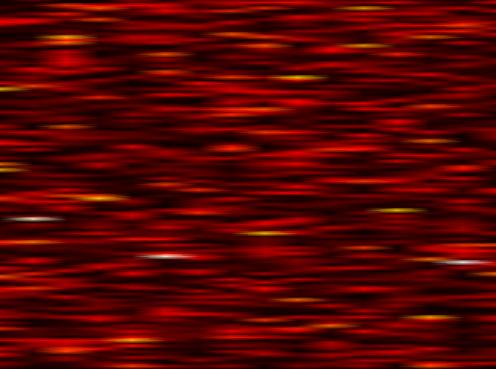
Label: FOFDM